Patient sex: M
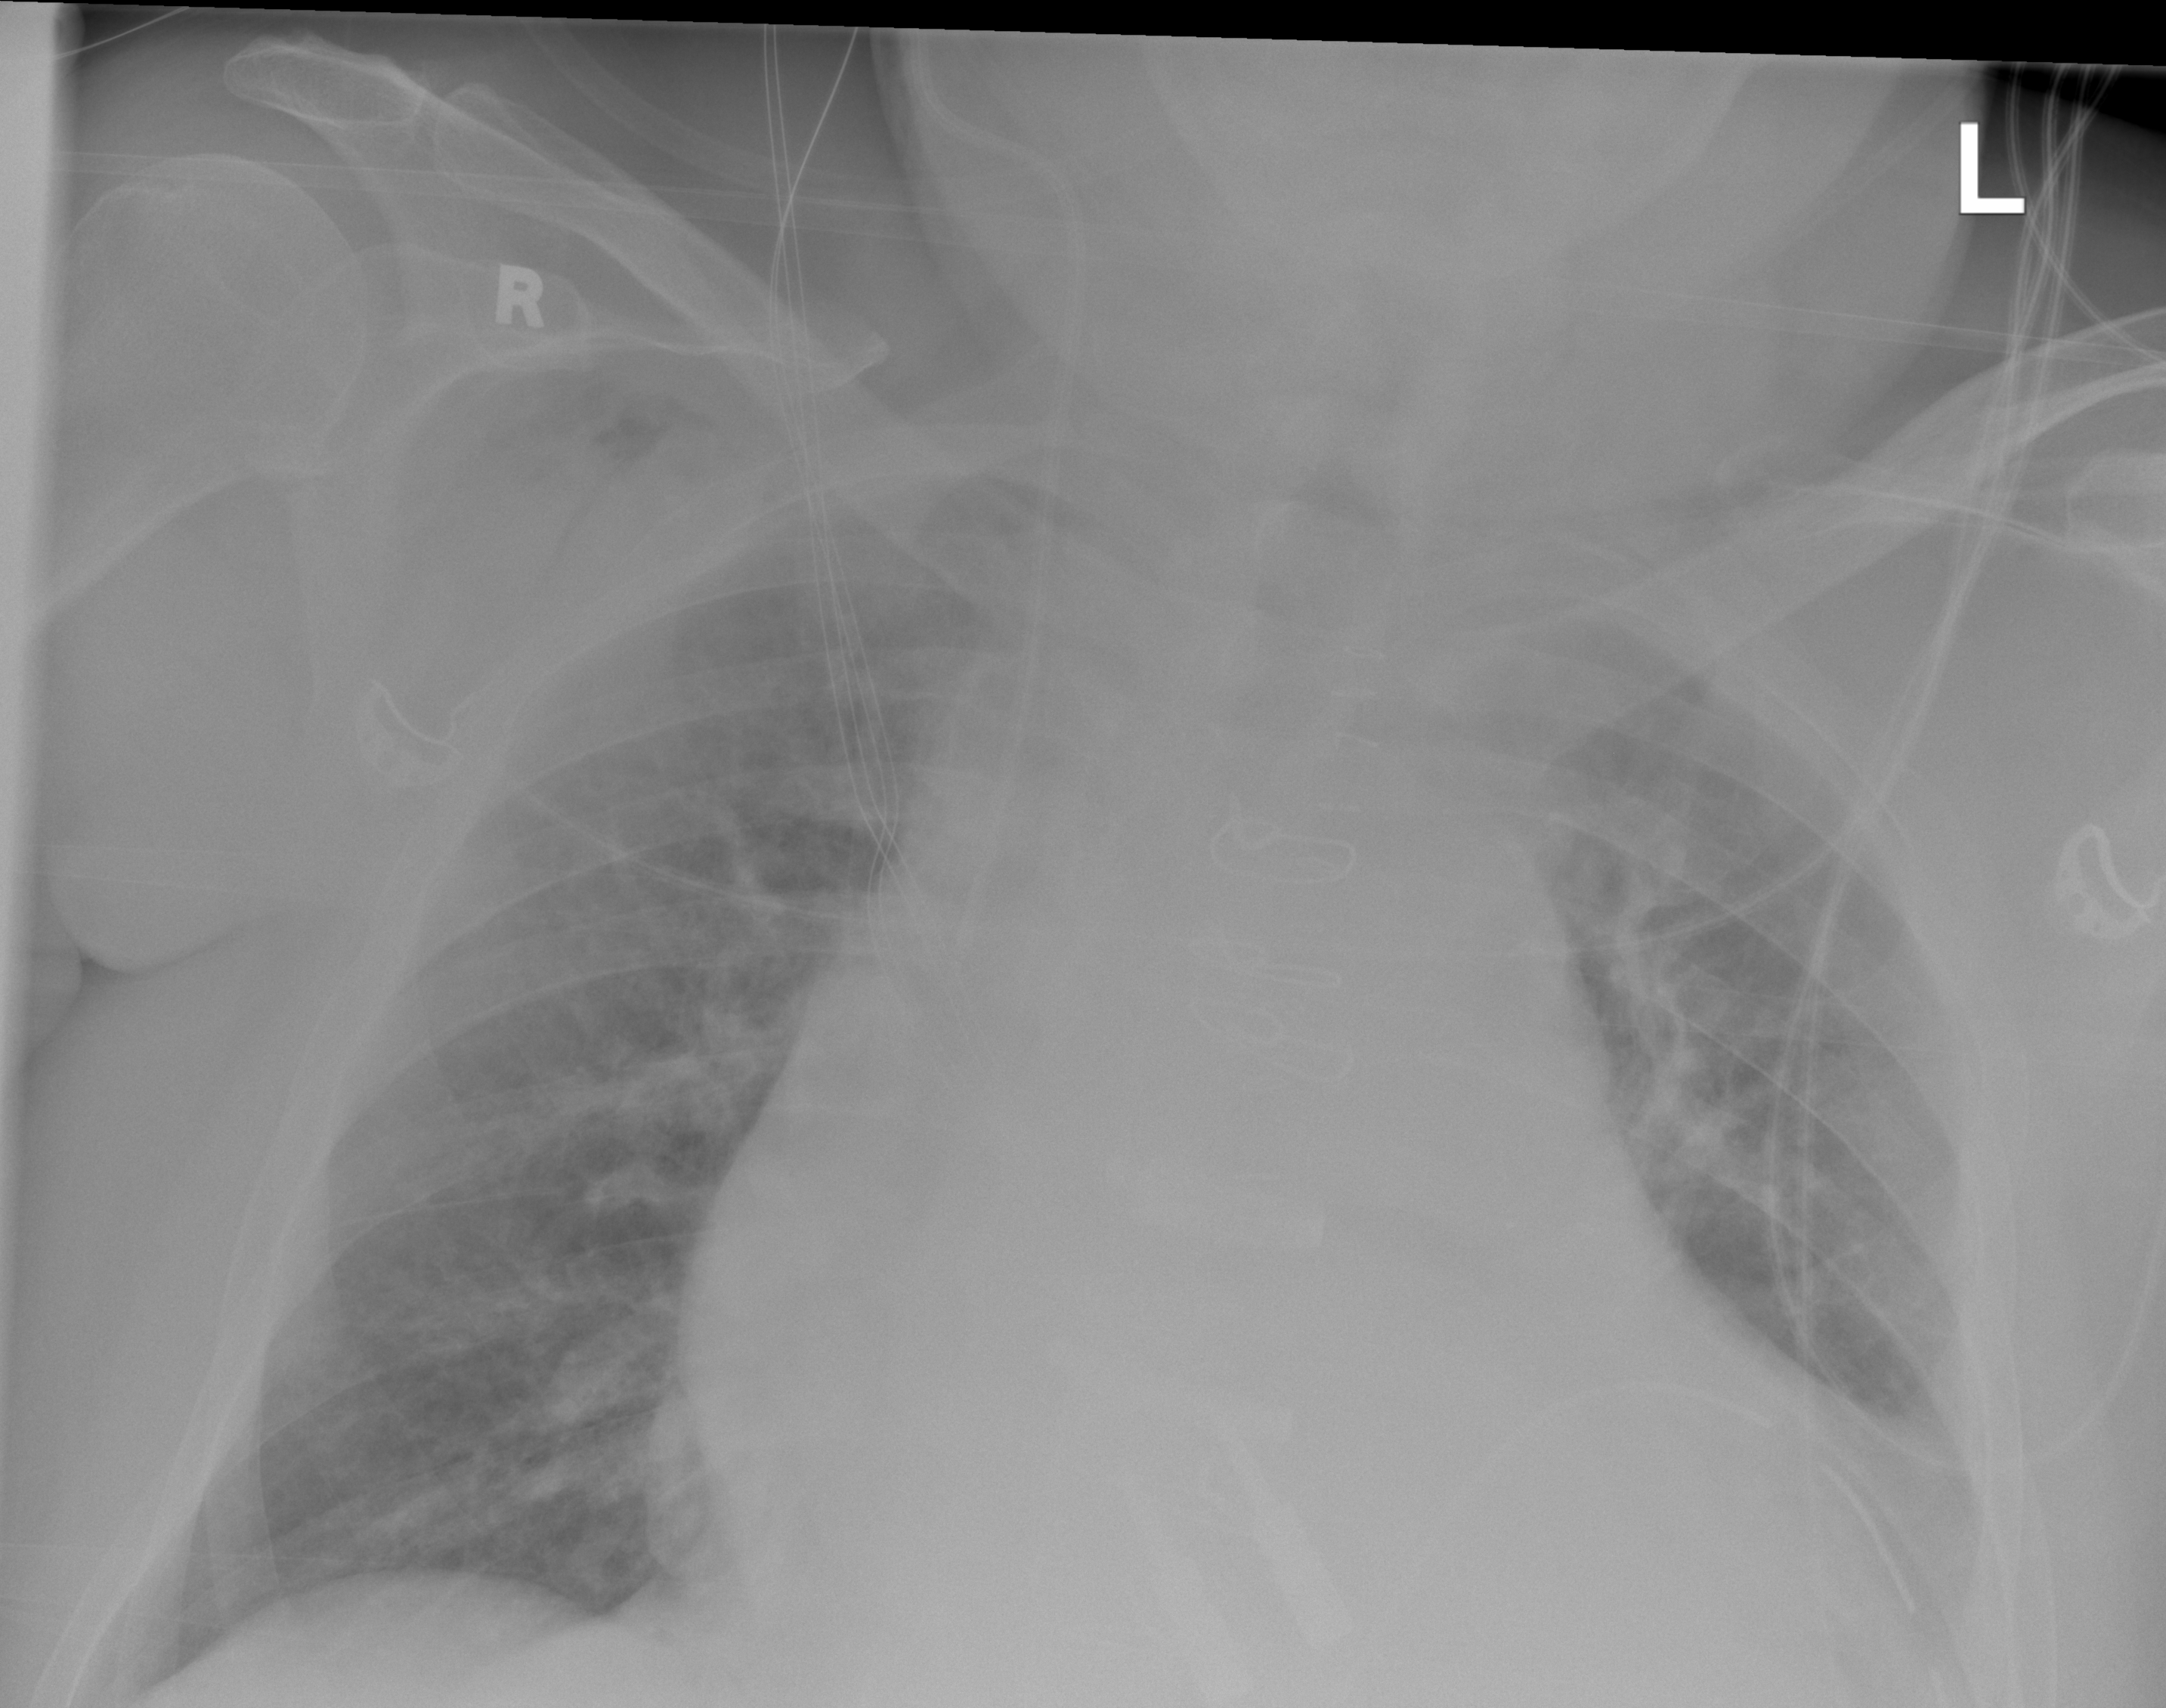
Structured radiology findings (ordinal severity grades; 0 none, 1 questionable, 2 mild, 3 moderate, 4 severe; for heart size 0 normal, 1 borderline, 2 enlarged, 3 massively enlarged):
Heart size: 3
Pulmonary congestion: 2
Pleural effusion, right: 0
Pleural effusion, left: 2
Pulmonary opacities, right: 2
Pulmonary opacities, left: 2
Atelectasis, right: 2
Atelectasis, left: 2